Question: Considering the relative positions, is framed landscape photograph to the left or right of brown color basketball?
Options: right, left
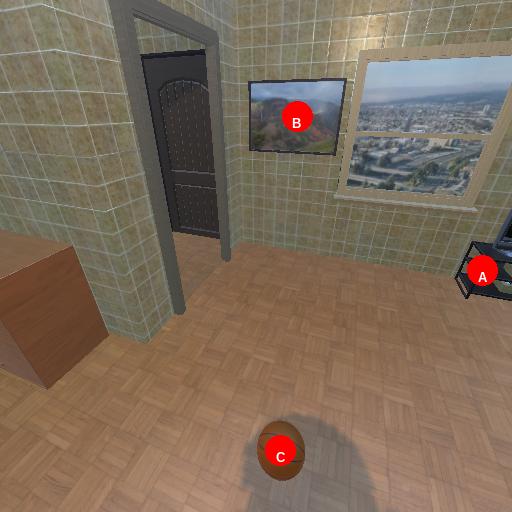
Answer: right